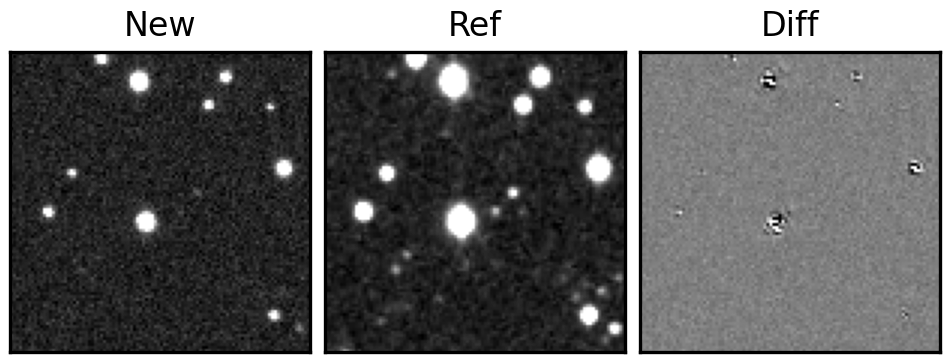
Label: bogus